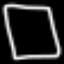
Label: square